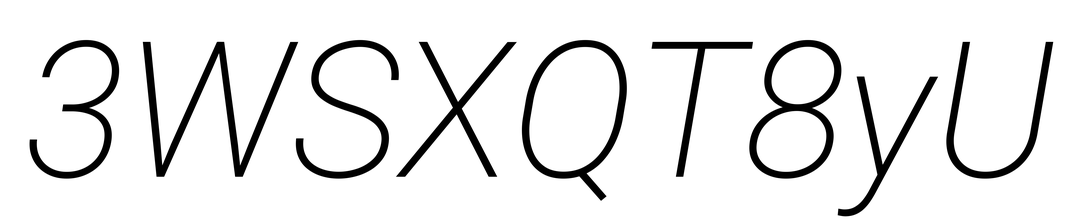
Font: Roboto-Italic_ExtraLight_Italic